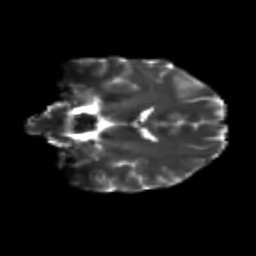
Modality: T2w
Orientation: coronal
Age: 25
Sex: female
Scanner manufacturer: siemens
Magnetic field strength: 3 T
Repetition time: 3.5 s
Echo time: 0.113 s